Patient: sex F, age 72
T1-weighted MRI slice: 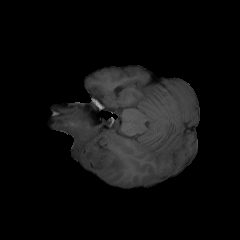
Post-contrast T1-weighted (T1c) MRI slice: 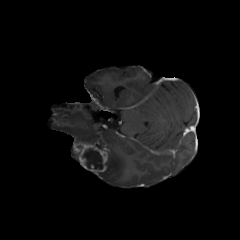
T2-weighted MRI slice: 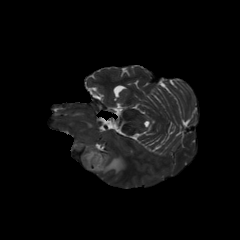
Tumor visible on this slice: yes
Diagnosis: Glioblastoma, IDH-wildtype
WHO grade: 4